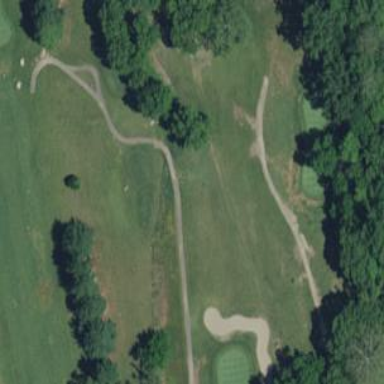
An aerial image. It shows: Footway that resembles golf path.